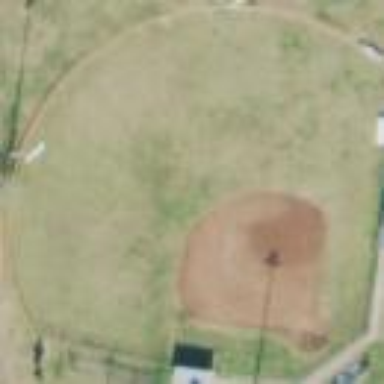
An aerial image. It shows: Baseball pitch for leisure and sports activities.